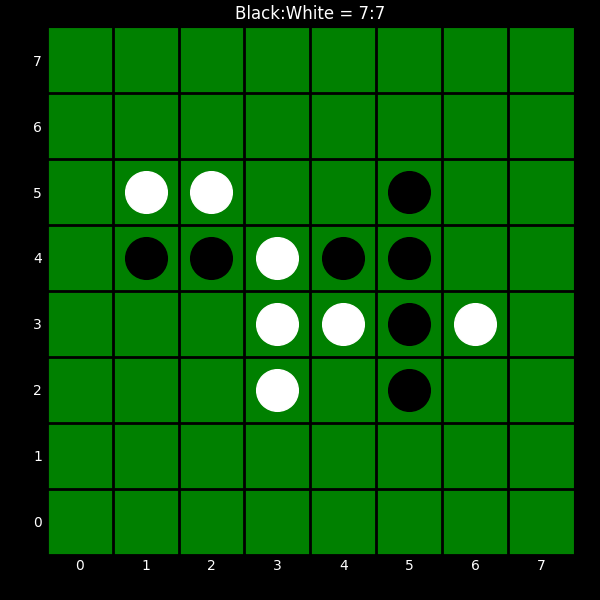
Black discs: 7
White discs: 7